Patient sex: M
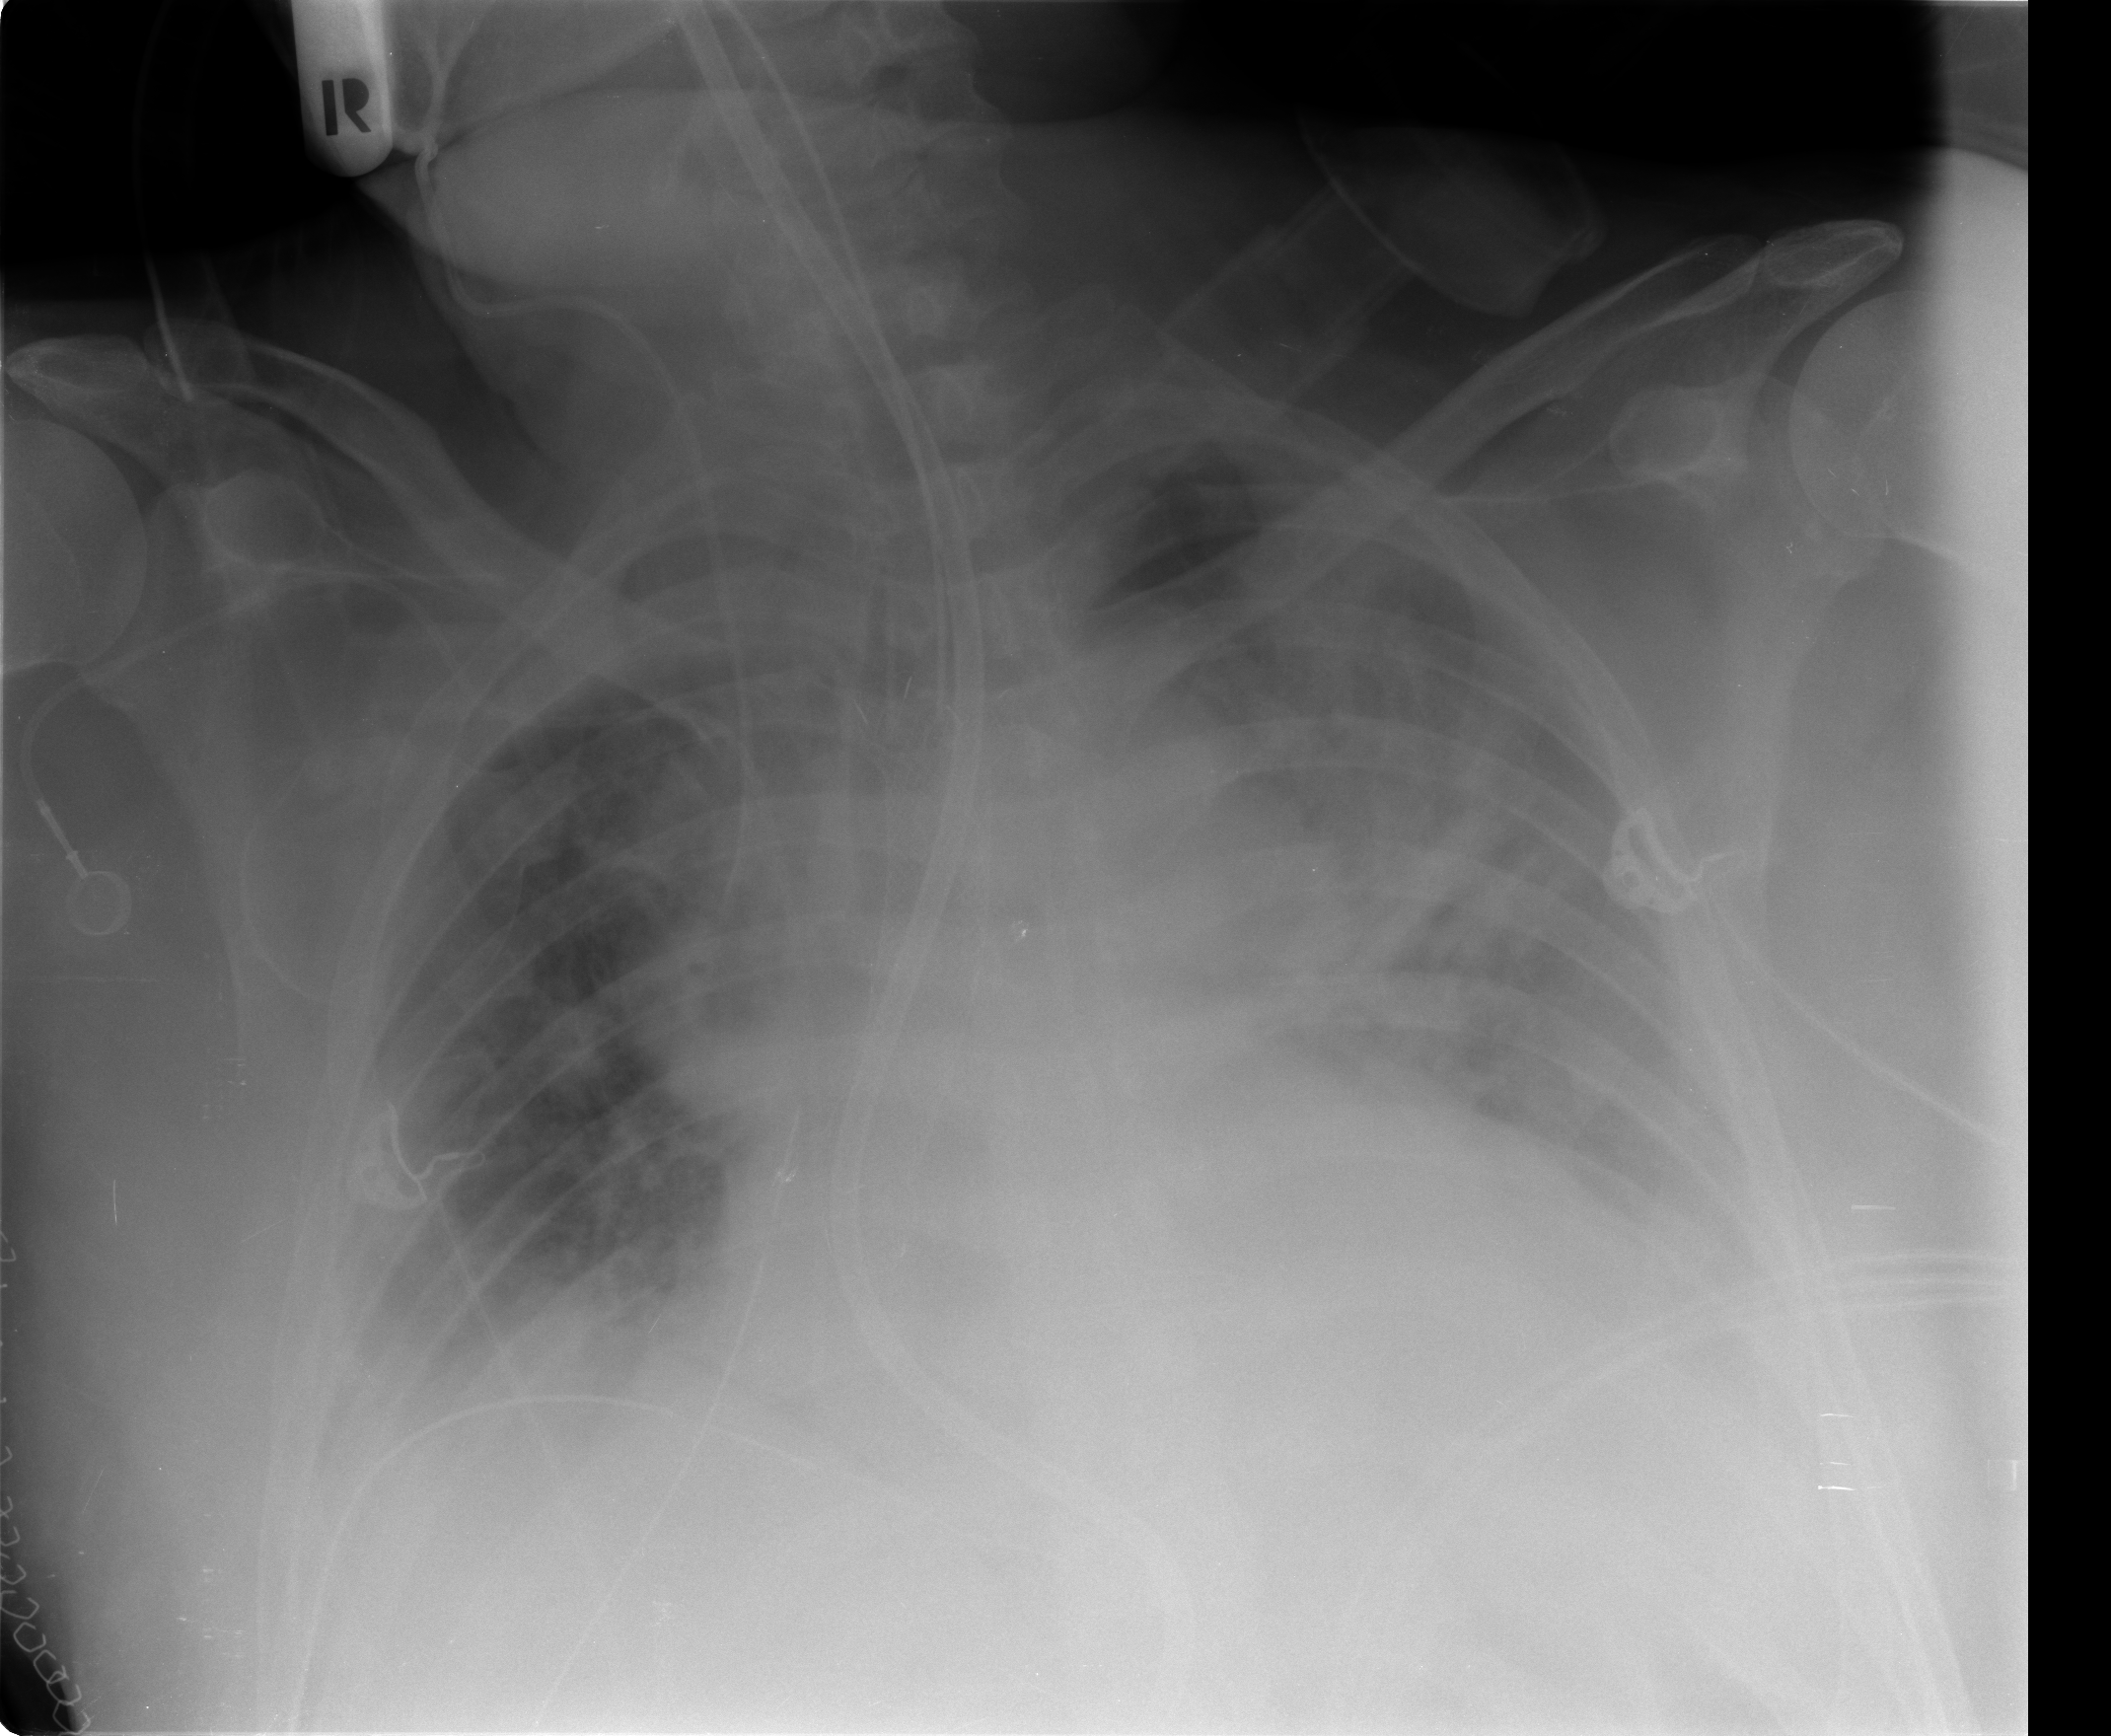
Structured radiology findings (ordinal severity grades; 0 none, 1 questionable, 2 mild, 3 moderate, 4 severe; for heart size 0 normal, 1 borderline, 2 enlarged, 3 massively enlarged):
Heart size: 0
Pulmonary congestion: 2
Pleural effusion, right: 2
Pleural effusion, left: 2
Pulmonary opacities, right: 2
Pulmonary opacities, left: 3
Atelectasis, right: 2
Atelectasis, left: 2